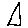
Label: triangle